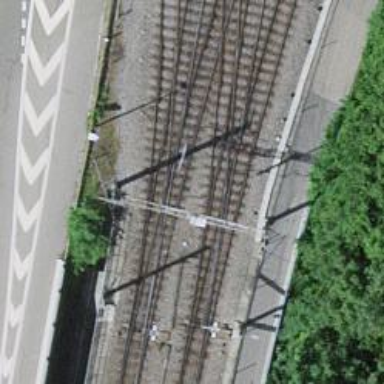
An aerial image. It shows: Narrow-gauge railway track electrified by contact line.